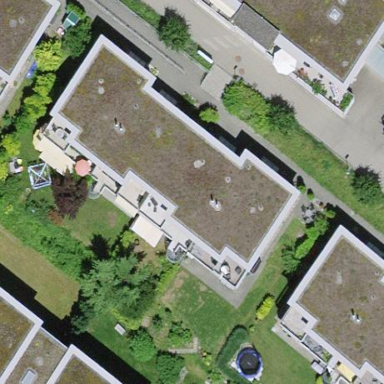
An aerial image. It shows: Residential building.